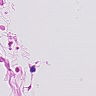
Metastatic tissue present: no